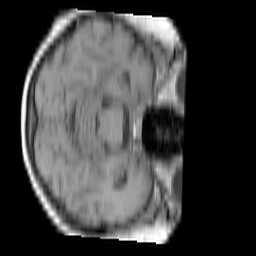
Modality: T1w
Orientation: axial
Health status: ill
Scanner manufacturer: siemens
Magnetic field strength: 3 T
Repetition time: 0.4 s
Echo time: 0.00272 s